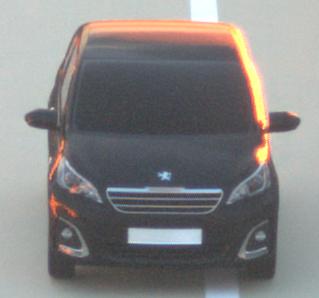
Make: Peugeot
Model: 108 1.0 VTi 68
Detailed model: 108
Model produced from: 2015/03
Model produced until: 2016/10
Doors: 3
Color: black
Road condition: dry road
Daytime: sunrise or sunset
Contrast: medium contrast